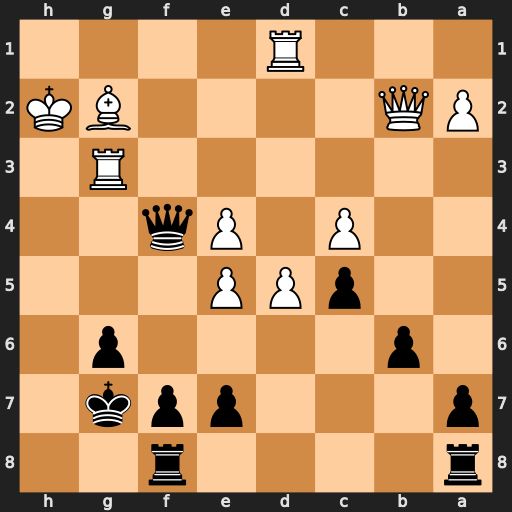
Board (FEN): r4r2/p3ppk1/1p4p1/2pPP3/2P1Pq2/6R1/PQ4BK/3R4
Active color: b
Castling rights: -
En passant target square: -
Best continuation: Rh8+ Kg1 Qxg3